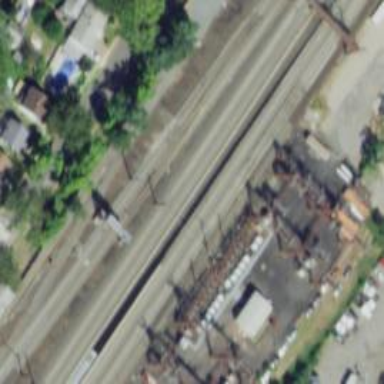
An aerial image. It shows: Railway track with contact line for electrification.